Question: I'm using the below code to save a figure:
'''
fig1=figure('visible','off');
b = bar(bar_res);
x={'a' ;'b' ;'c'; 'd' ;'e'; 'f' ;'g'; 'h';...
'i'; 'j' ;'k'; 'l'; 'm'; 'n' ;'o'; 'p' ;'q' ;'r'; 's';...
't';'u'};
set(gca,'XTickLabel',x,'XTick',1:21);
rotateXLabels( gca, 90 );
with=char('Res with dash');
without=char('Res without dash');
legend('Reference',with,without,'Location','northwest');
set(gca,'FontSize',16);
y=ylabel('Number of trials','rot',90,'FontSize',18);
set(y,'Units','Normalized','Position',[-0.15, 0.5, 0]);
savefig('a.fig');
saveas(gca, 'a.png');
'''
But I don't know why there is extra white space to the right as shown in the below figure:

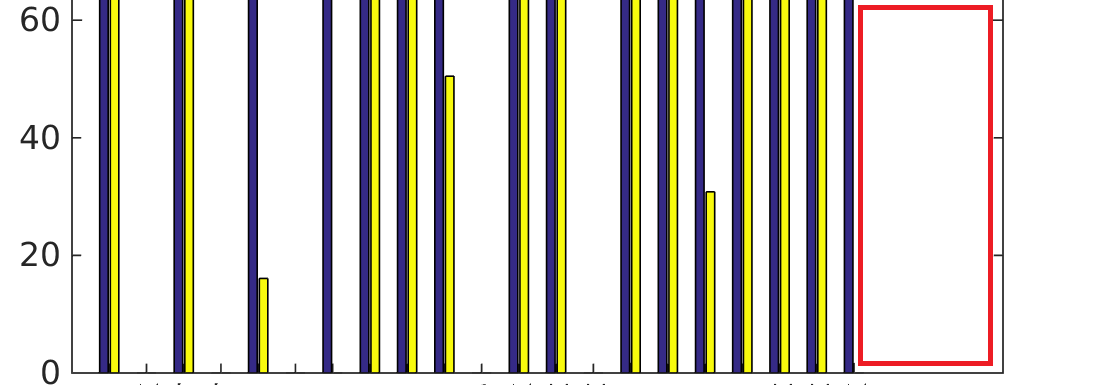
Answer: Just set the with 'xlim':
'''
set(gca,'XLim',[0 numel(x)+1]);
'''
Example:
'''
fig1 = figure('visible','on');
b = bar(randi(10,21,1).');
x = {'a' ;'b' ;'c'; 'd' ;'e'; 'f' ;'g'; 'h';...
'i'; 'j' ;'k'; 'l'; 'm'; 'n' ;'o'; 'p' ;'q' ;'r'; 's';...
't';'u'};
set(gca,'XTick',1:21);
set(gca,'XTickLabel',x);
set(gca,'XLim',[0 numel(x)+1]);
% rotateXLabels( gca, 90 );
with = char('Res with dash');
without = char('Res without dash');
legend('Reference',with,without,'Location','northwest');
set(gca,'FontSize',16);
y = ylabel('Number of trials','rot',90,'FontSize',18);
'''

By the way, if you have or higher you don't need 'rotateXLabels' anymore. Just use:
'''
ax = gca;
ax.XTickLabelRotation = 90;
'''